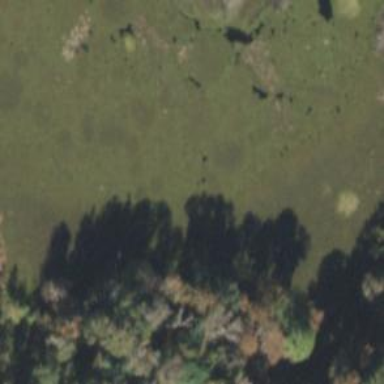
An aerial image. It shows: Marshy wetland area.